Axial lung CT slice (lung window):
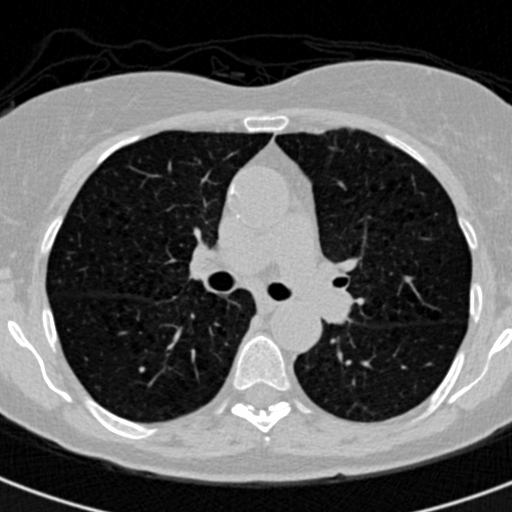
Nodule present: no